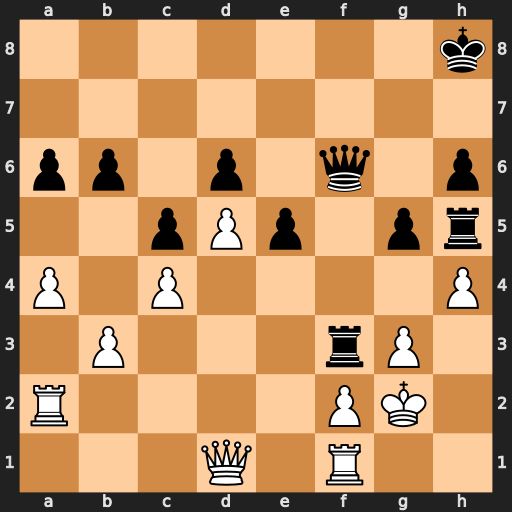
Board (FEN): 7k/8/pp1p1q1p/2pPp1pr/P1P4P/1P3rP1/R4PK1/3Q1R2
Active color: w
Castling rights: -
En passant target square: -
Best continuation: Qxf3 Qxf3+ Kxf3